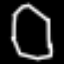
Label: octagon